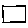
Label: square